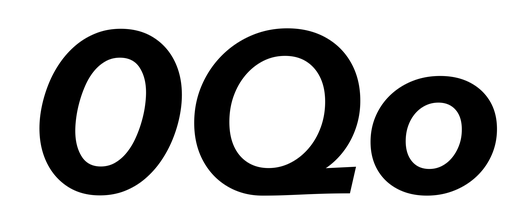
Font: InstrumentSans-Italic_Bold_Italic